Question: Find the variance in the following histogram, where the data are distributed only above tens and the height of the histogram is an integer multiple of 5. Keep the result of the variance as an integer.
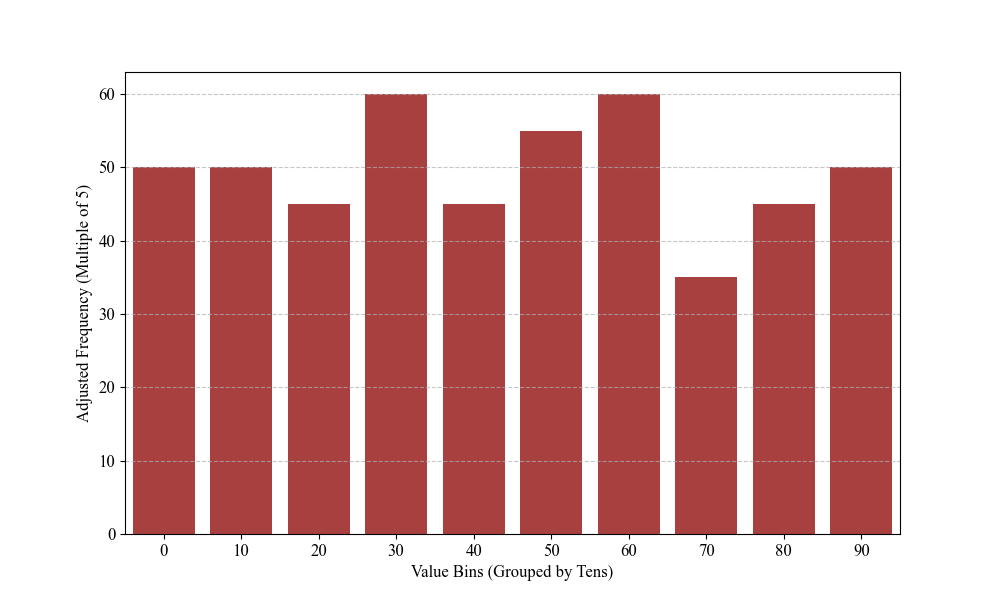
Answer: 804